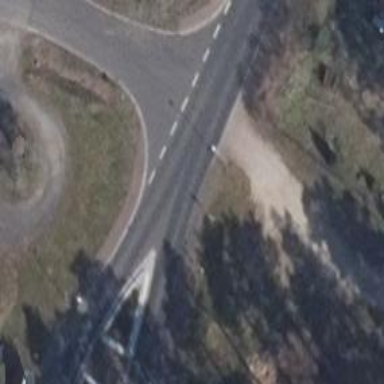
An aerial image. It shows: Secondary road.